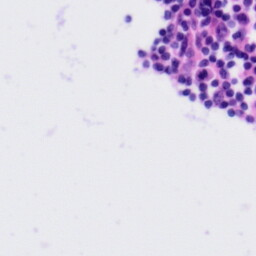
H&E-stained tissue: Tonsil